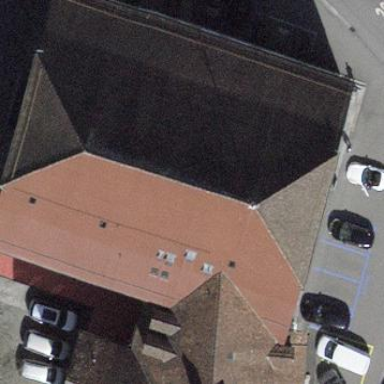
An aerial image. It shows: University building with half-hipped roof design.